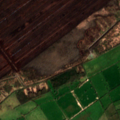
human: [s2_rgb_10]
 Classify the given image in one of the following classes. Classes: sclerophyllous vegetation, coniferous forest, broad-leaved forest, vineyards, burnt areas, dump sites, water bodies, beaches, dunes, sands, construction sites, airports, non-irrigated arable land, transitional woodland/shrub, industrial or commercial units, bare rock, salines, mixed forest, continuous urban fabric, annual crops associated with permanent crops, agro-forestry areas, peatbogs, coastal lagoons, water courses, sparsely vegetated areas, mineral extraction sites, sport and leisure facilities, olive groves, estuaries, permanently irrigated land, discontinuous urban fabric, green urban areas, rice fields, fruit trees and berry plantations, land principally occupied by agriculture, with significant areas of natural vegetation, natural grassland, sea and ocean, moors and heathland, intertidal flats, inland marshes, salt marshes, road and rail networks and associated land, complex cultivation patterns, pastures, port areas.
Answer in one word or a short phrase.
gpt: pastures, coniferous forest, transitional woodland/shrub, peatbogs